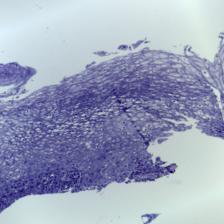
Diagnosis: OSCC